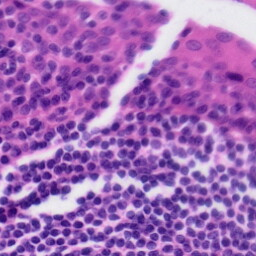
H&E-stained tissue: Tonsil